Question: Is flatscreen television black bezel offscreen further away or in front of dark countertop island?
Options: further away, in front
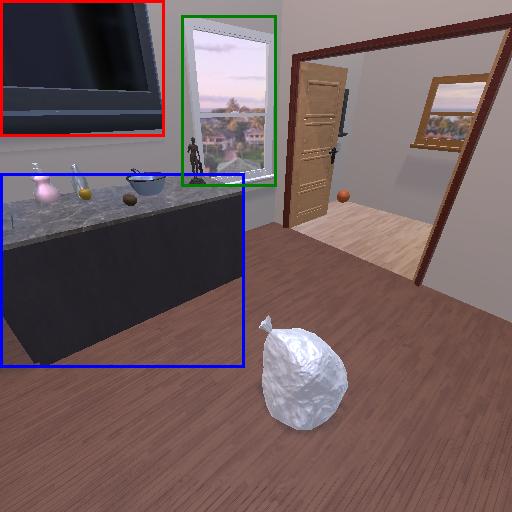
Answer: further away